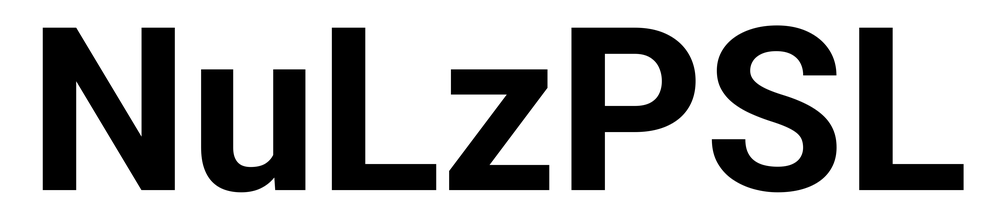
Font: Roboto_Bold